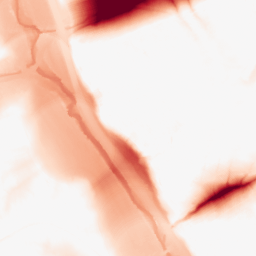
Category: morphological
Decomposition family: tophat
Decomposition parameters: size: 50
mode: black
Upsampling method: bicubic
Upsampling parameters: scale: 8
Upsampling scale: 8